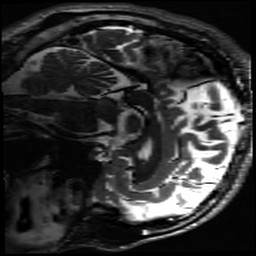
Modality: inplaneT2
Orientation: sagittal